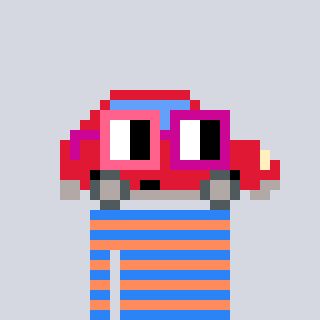
a pixel art character with square pink and red glasses, a car-shaped head and a peachy-colored body on a cool background